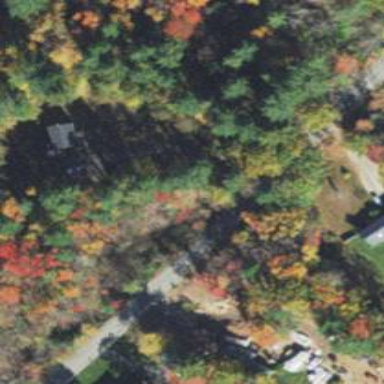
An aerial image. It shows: Driveway leading to service road.